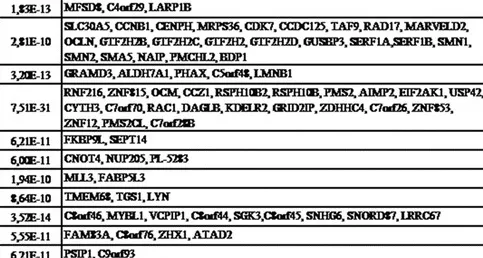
The major genomic findings and annotated genes in adult pilocytic astrocytoma.
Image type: chart (chart)